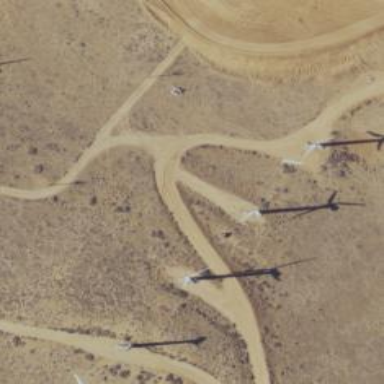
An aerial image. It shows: Wind power generator with wind turbines.